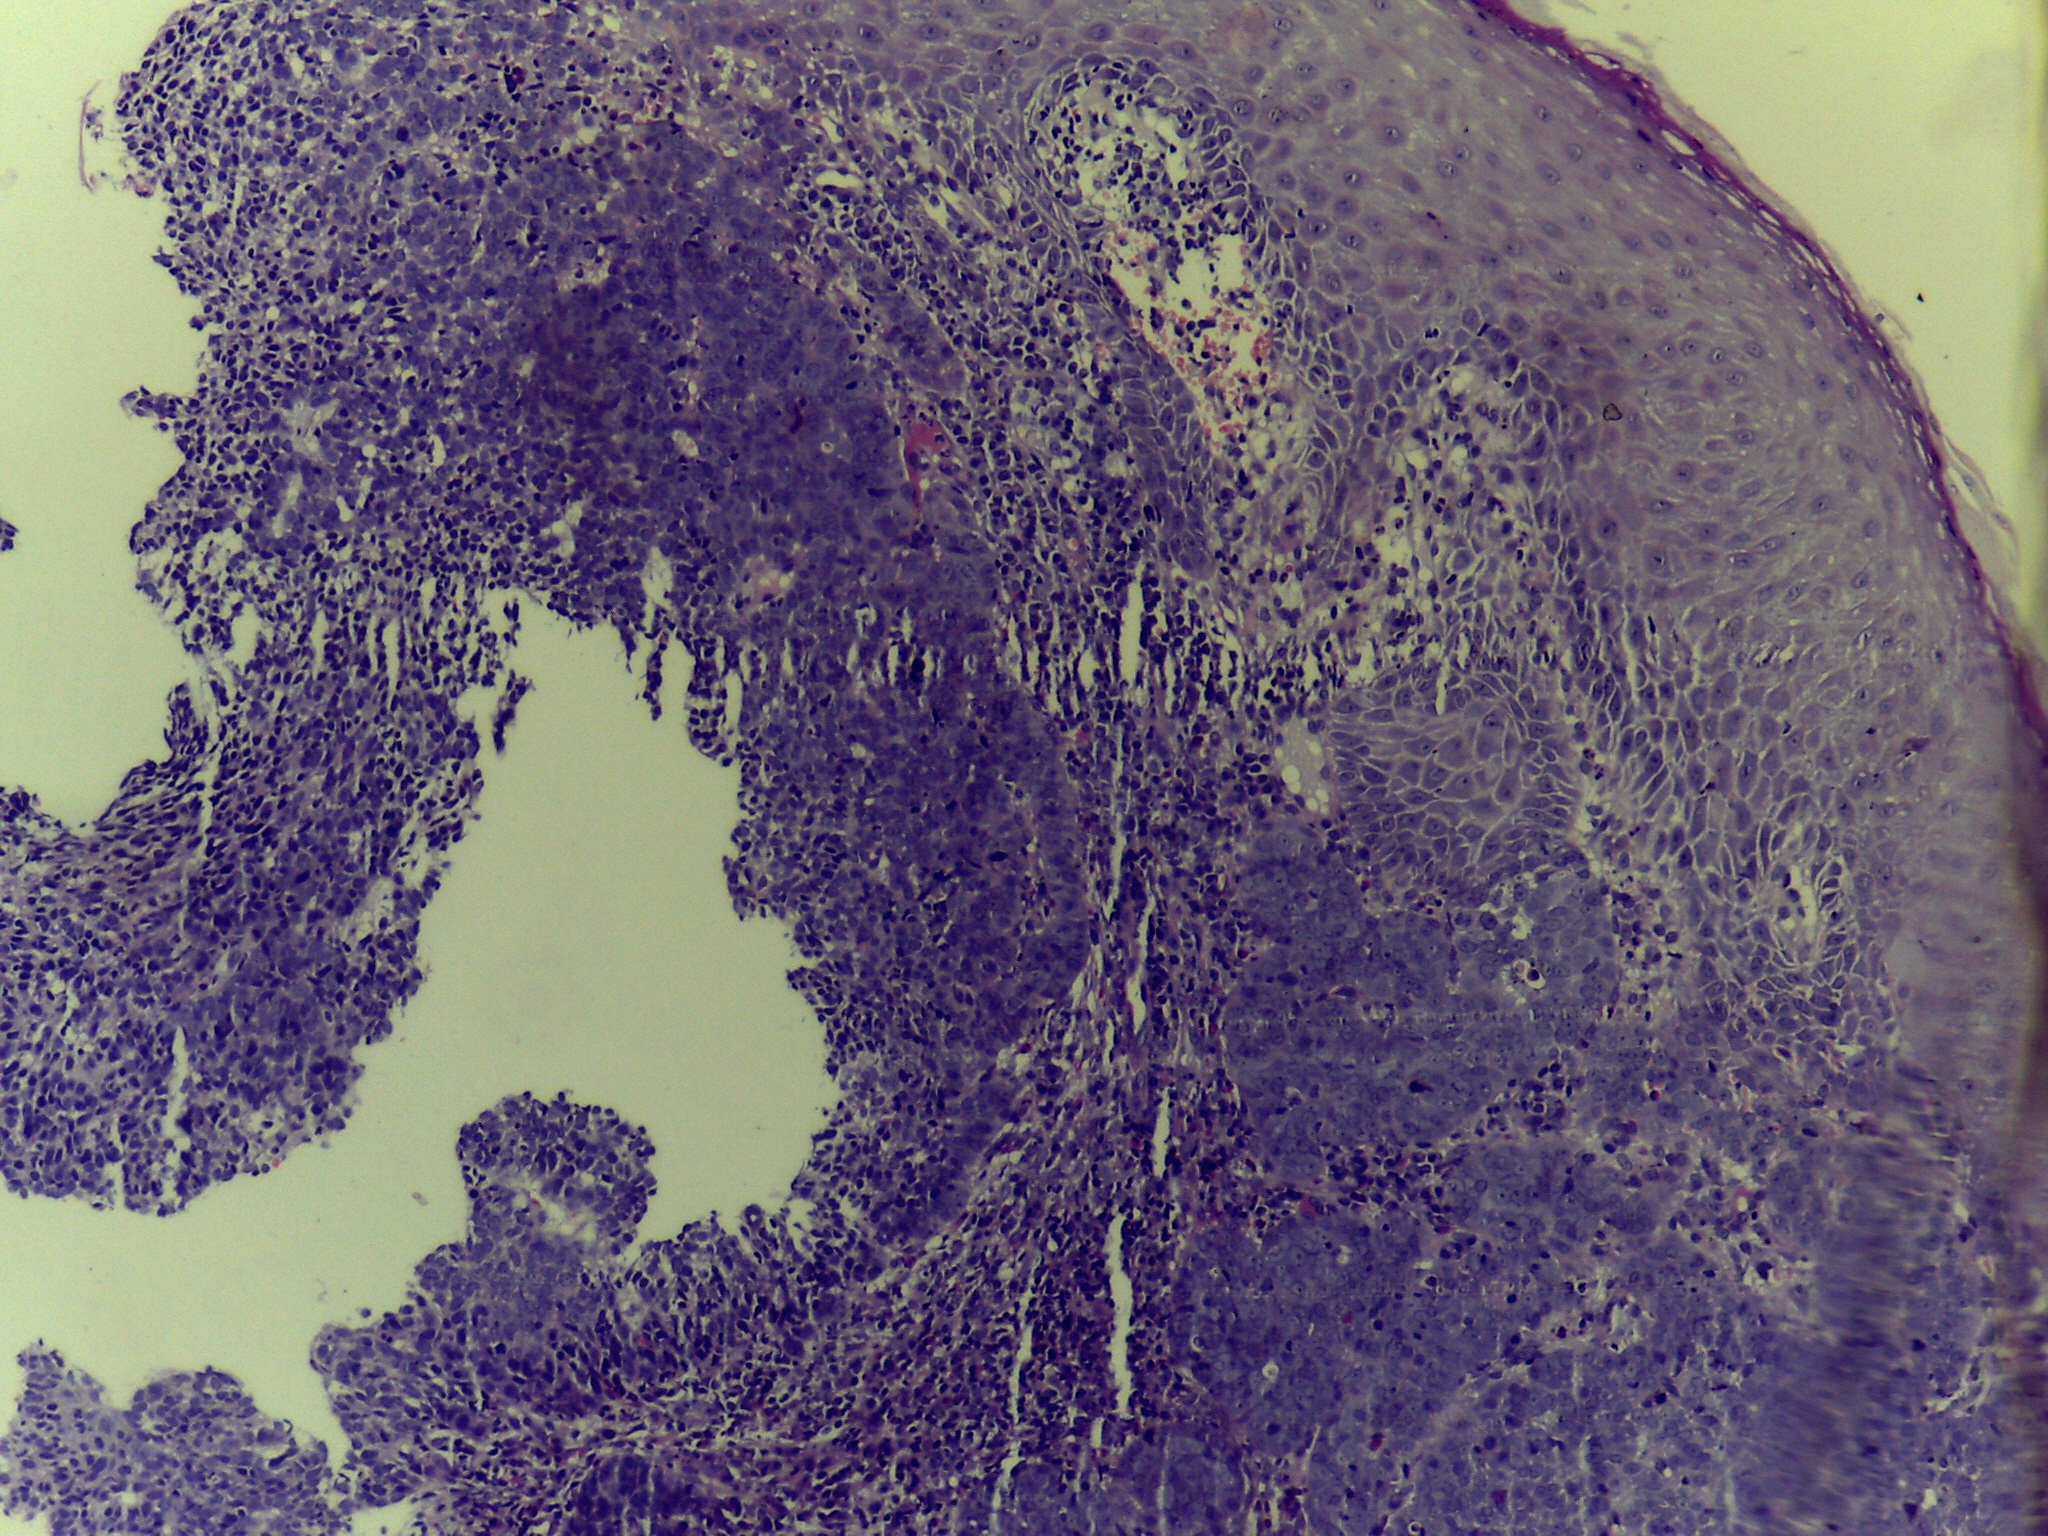
Diagnosis: OSCC